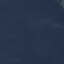
Label: SeaLake